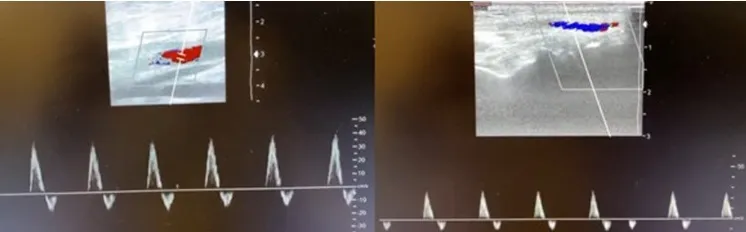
Image showing biphasic flow echo-Doppler in right lower limb arteries.
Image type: radiology (ultrasound)